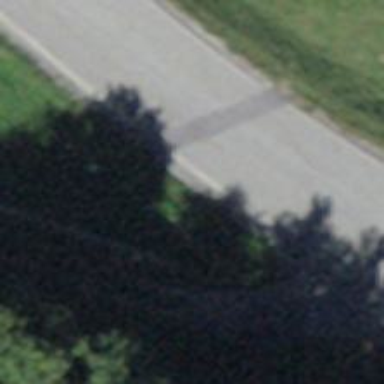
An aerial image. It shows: Guidepost providing information.